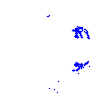
Particle: electron